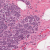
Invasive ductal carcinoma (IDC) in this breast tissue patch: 0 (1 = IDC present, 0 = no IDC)